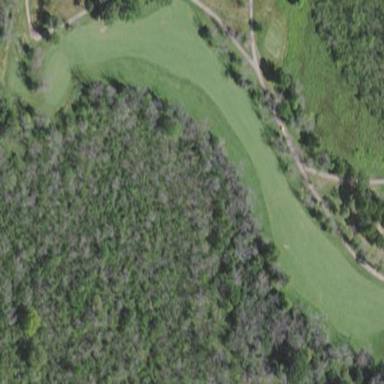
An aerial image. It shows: Grassy area designated as golf fairway.